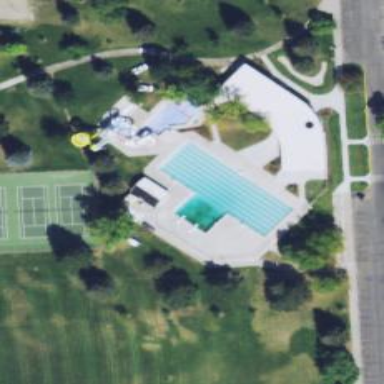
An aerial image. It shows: Outdoor swimming pool in leisure land area.